Field crop: tomato
Growth stage: 1
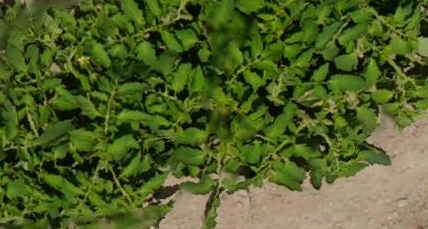
Species: tomato